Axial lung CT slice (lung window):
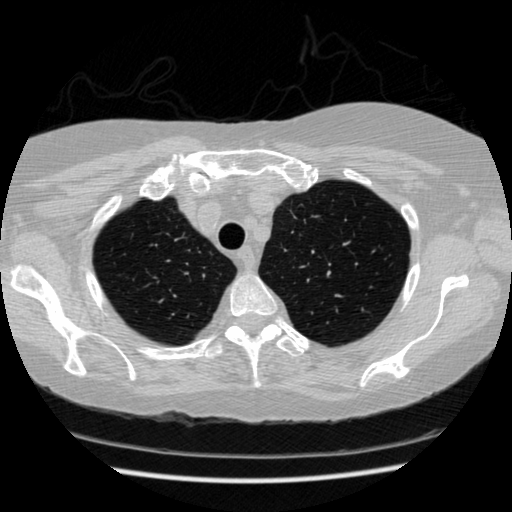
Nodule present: no